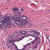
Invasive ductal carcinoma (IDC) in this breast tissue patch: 0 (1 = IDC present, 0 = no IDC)